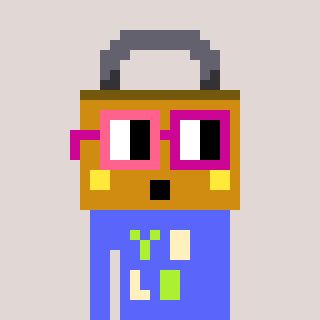
a pixel art character with square pink and red glasses, a lock-shaped head and a purple-colored body on a warm background